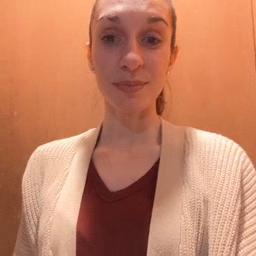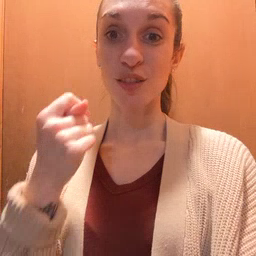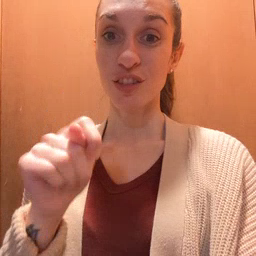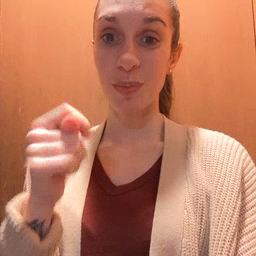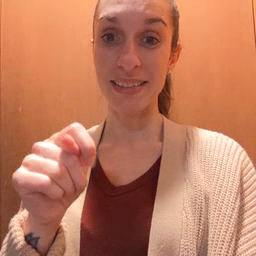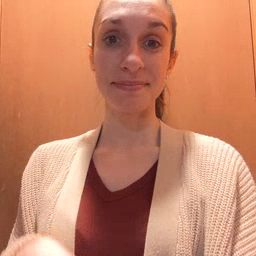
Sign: toy